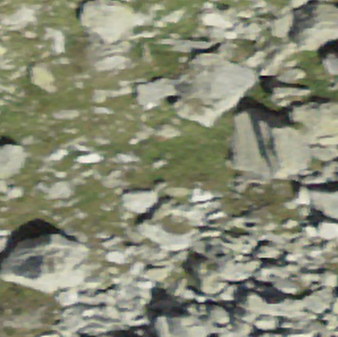
Label: bouldering_area